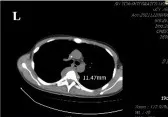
Comparison of CT results before and after treatment. (L) The mass on the left side of the T4-6 vertebrae was approximately 11.47 mm.
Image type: radiology (ct)